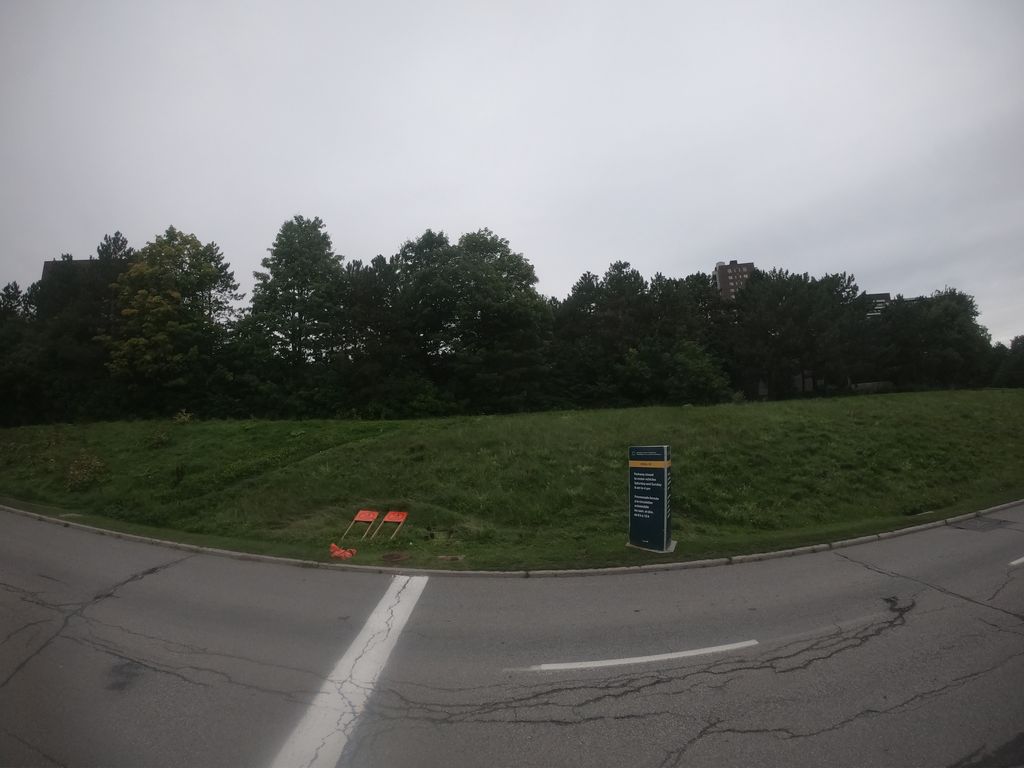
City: ottawa-gatineau